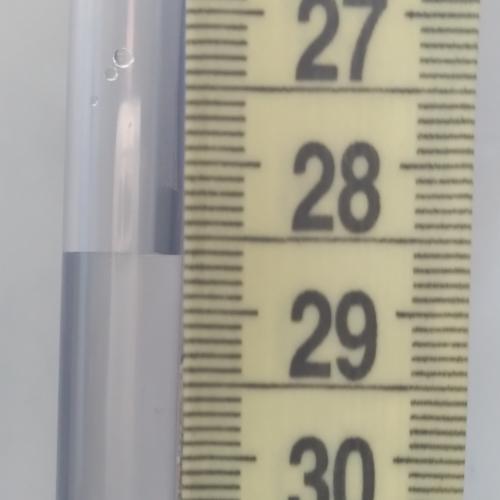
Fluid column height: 28.6 cm